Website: bh-photo
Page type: store-pickup
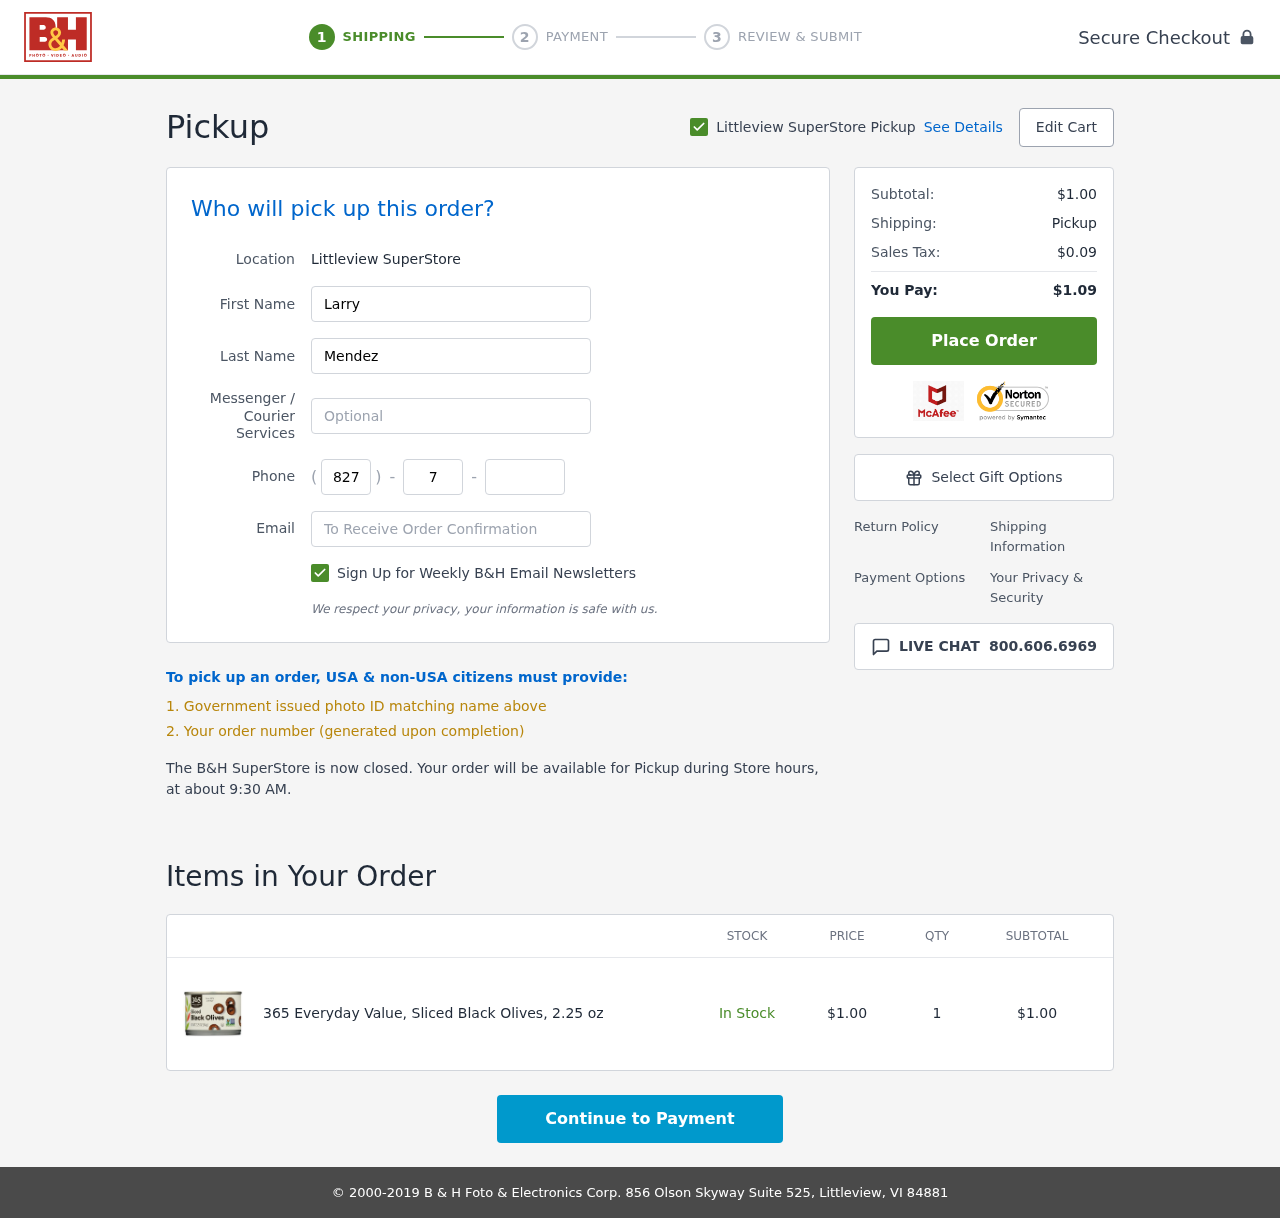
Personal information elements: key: PII_EMAIL
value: larrymendez@hotmail.com
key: PII_FIRSTNAME
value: Larry
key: PII_LASTNAME
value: Mendez
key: PII_LOCATION1_CITY
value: Littleview SuperStore Pickup
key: PII_LOCATION1_CITY
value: Littleview SuperStore
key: PII_PHONE_AREA
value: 827
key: PII_PHONE_PREFIX
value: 776
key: PII_PHONE_SUFFIX
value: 6917
Product elements: key: PRODUCT1_NAME
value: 365 Everyday Value, Sliced Black Olives, 2.25 oz
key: PRODUCT1_PRICE
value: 1
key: PRODUCT1_QUANTITY
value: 1
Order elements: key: ORDER_SUBTOTAL
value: $1.00
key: ORDER_TAX
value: $0.09
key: ORDER_TOTAL
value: $1.09